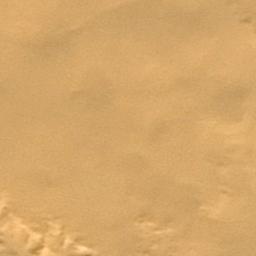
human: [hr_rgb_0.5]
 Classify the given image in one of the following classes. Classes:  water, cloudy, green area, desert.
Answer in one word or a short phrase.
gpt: desert